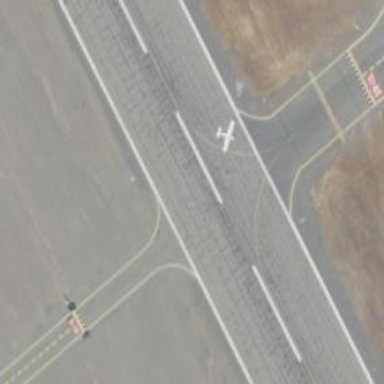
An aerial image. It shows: Image of taxiway at airport.